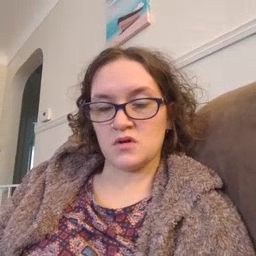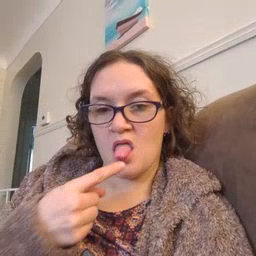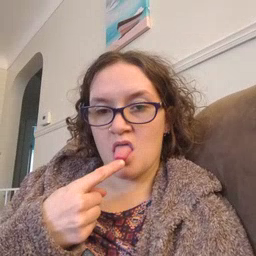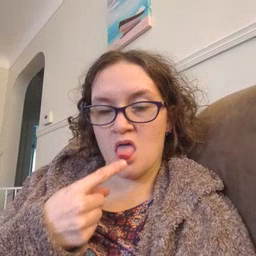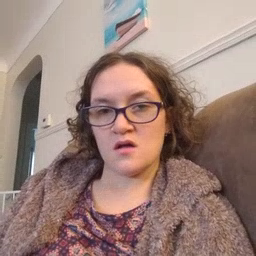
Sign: tongue